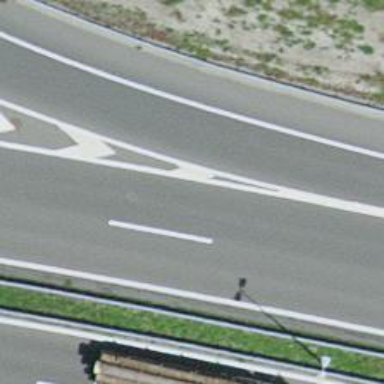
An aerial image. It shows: Motorway link.